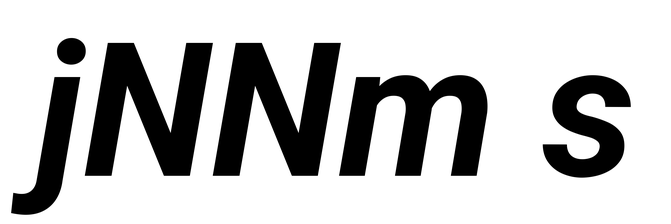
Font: Roboto-Italic_Bold_Italic